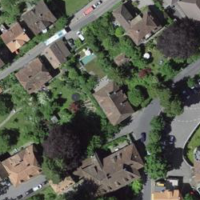
EUNIS habitat code: 55
Species observed at this site:
Fagus sylvatica